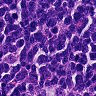
Metastatic tissue present: no